Interaction volume radius: 5 \u00c5
Interaction volume height: 10 \u00c5
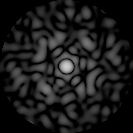
Disorder parameter: 0.8323